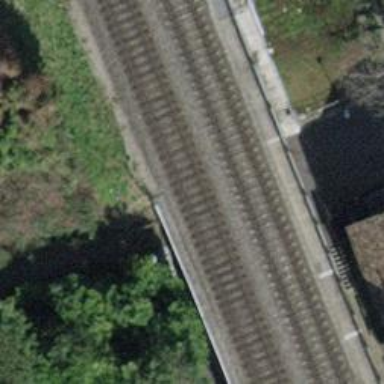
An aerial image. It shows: Railway bridge with electrified contact line. There is one track on the bridge.